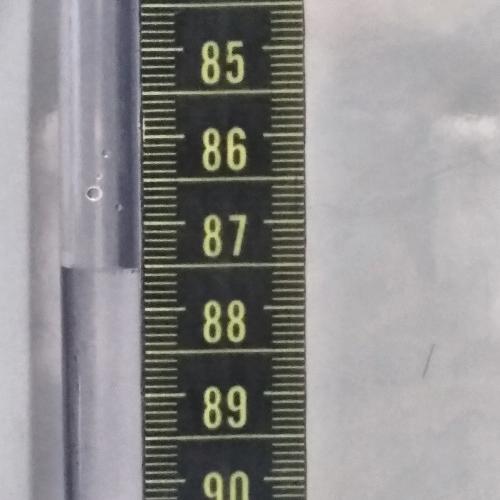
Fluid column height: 87.5 cm